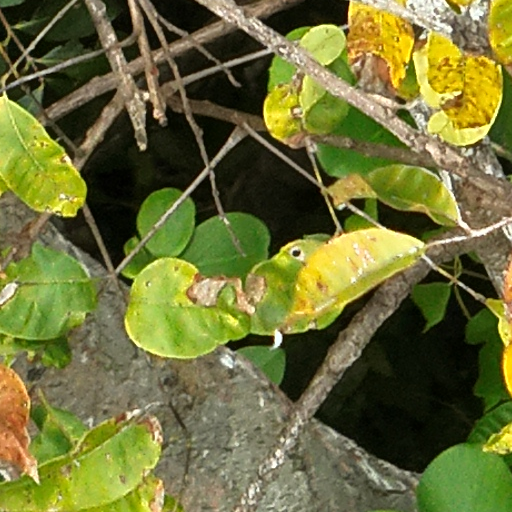
Species: Spondias radlkoferi
GBIF accepted scientific name: Spondias radlkoferi
Crown area (m\u00b2): 234.563